Question: I have to add in database many links that have same characteristics(Link type, country, author, project). For example I want to add 6 links-6rows in my database(see image), all at once. Please help me do that.

'''
<html>
<head><title>Add values to DataBase</title></head>
<body>
<form name="input" action="" method="post">
<table>
<tr>
<td>
<b>Link Type: <br><input type="text" name="LinkType"><br>
</td>
<td>
<b>Country: <br><input type="text" name="Country"><br>
</td>
</tr>
<tr>
<td>
<b>Author: <br><input type="text" name="Author"><br>
</td>
<td>
<b>Project: <br><input type="text" name="Project"><br>
</td>
</tr>
</table>
<b>Links:</b><br>
<textarea rows="20" cols="80" name='Link'>
</textarea><br>
<input type="submit" onclick="Confirmare()" name="introdu" value="Exporta">
</form>
</body>
</html>
<?PHP
error_reporting(E_ALL & ~E_NOTICE);
mysql_connect("localhost", "root", "pechea.com") or die(mysql_error());
mysql_select_db("repdb") or die(mysql_error());
$Link=$_POST['Link'];
$LinkType=$_POST['LinkType'];
$Project=$_POST['Project'];
$Date=$_POST['Date'];
$Country=$_POST['Country'];
$Author=$_POST['Author'];
$Status=$_POST['Status'];
?>
<script type="text/javascript">
function Confirmare()
{
<?php
mysql_query("INSERT INTO projects (Link, LinkType, Project, Date, Country, Author, Status)
VALUES ('".$Link."', '".$LinkType."', '".$Project."','".$Date."', '".$Country."', '".$Author."', '".$Status."') ") or die(mysql_error());
?>
alert("Values Added in DB!");}
</script>
'''
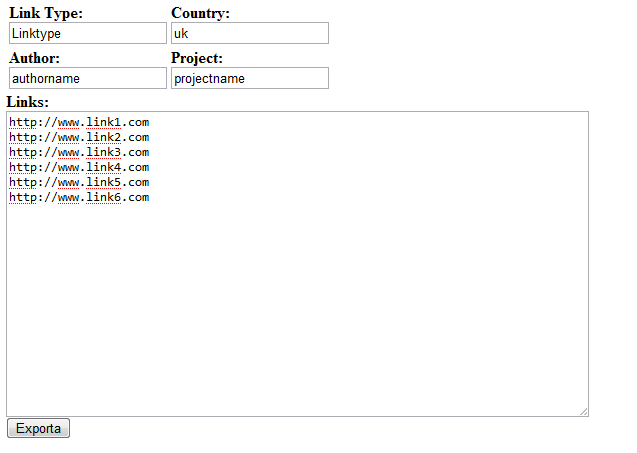
Answer: Explode links in the textarea
'''
$links = explode("
", $_POST['Link']);
'''
Loop though links and insert
'''
foreach($links as $link) {
mysql_query("INSERT ...");
}
'''
Don't forget to escape...